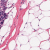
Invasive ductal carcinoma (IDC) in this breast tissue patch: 0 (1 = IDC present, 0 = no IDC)